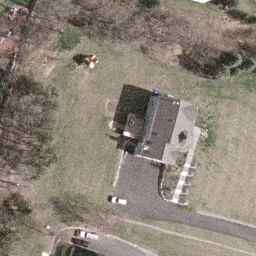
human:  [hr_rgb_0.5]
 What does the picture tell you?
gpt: sparse residential